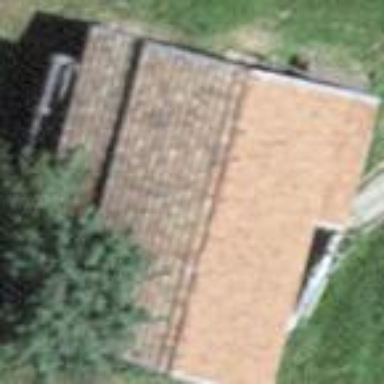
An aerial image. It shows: Barn.